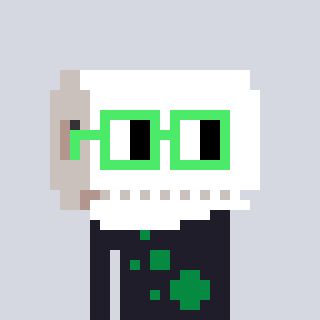
a pixel art character with square light green glasses, a toiletpaper-full-shaped head and a grayscale-colored body on a cool background